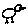
Label: bird